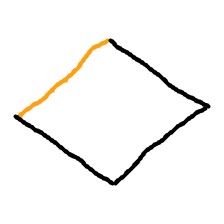
Shape: rhombus